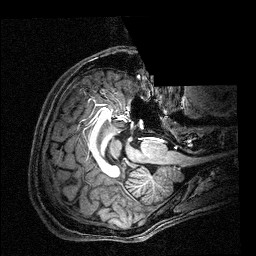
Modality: T1w
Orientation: axial
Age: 18
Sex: male